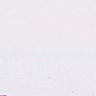
Metastatic tissue present: no